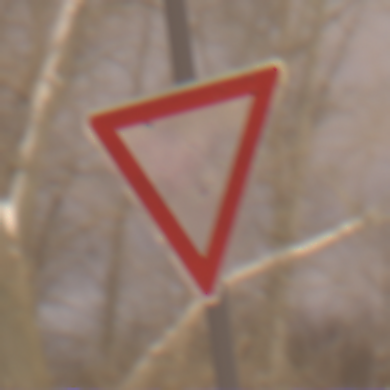
Verkehrszeichen: VorfahrtGewaehren
Umgebung: Outdoor, Urban
Tageszeit: Night
Wetter: Overcast
Licht: Artificial
Jahreszeit: Winter
Kontrast: MediumContrast